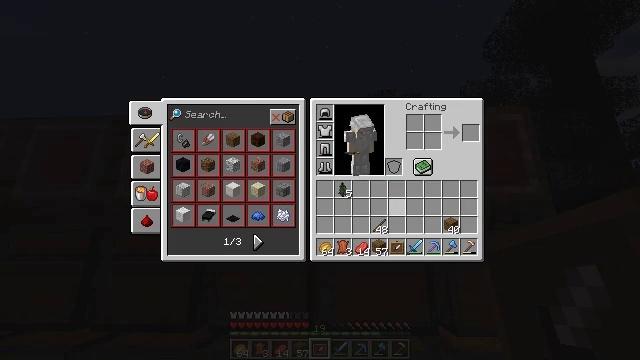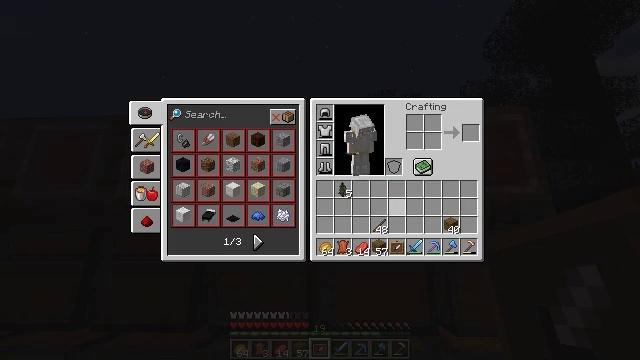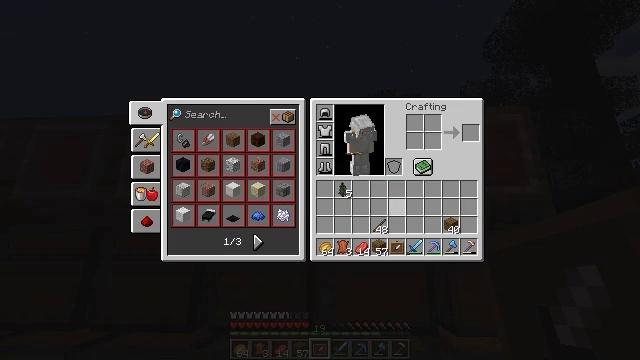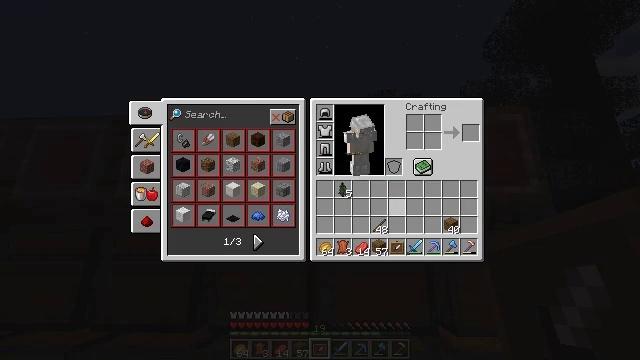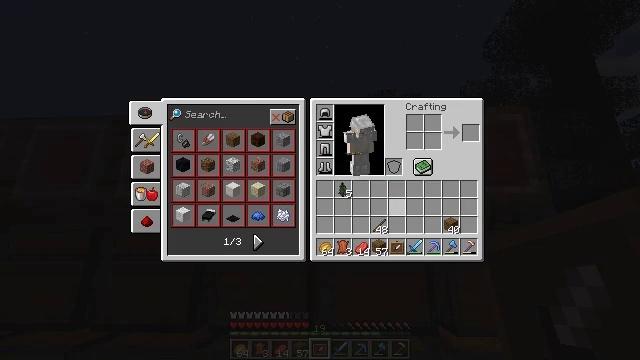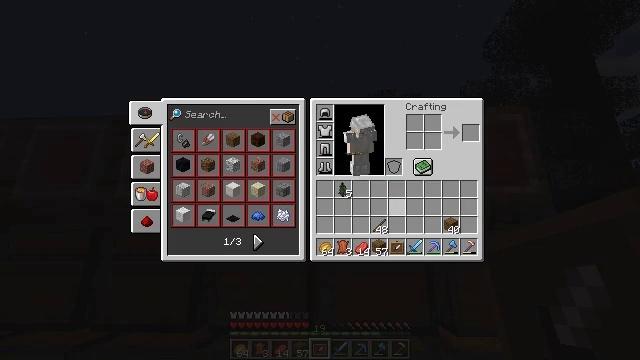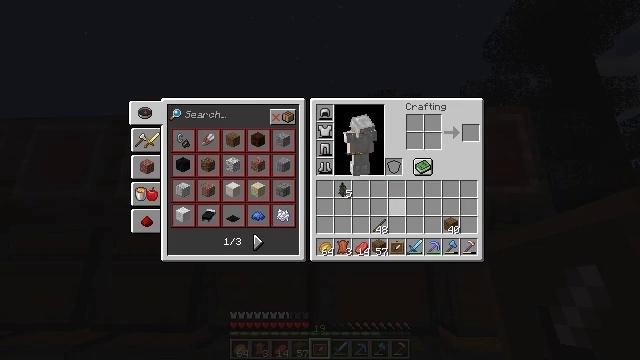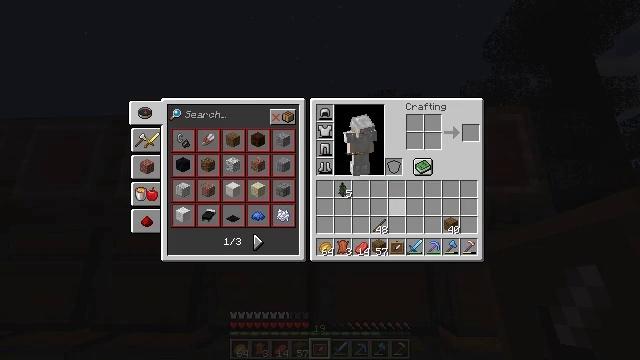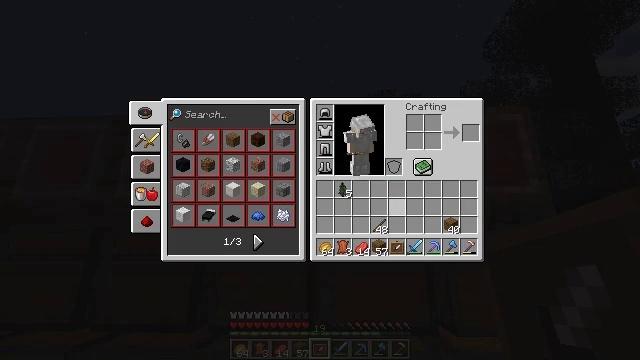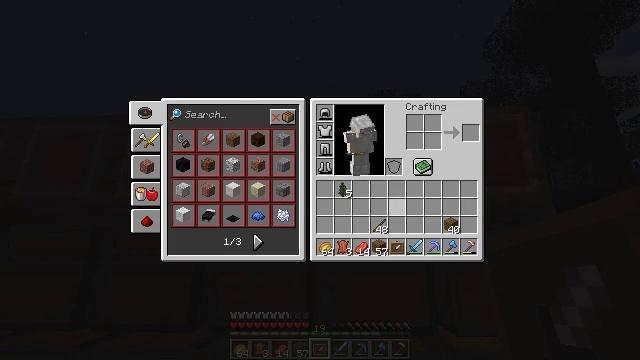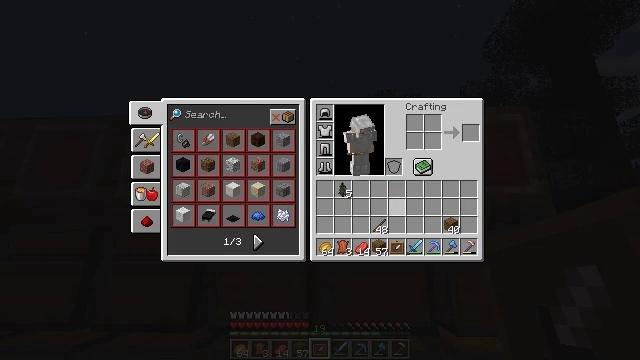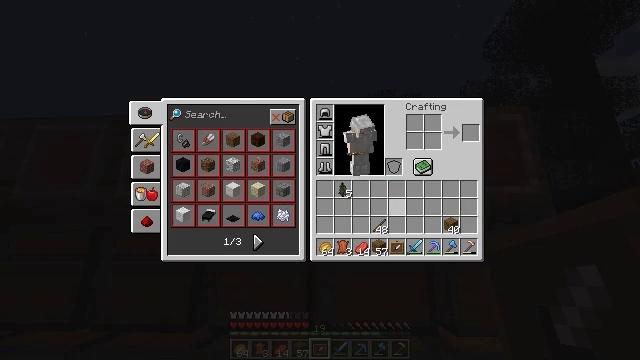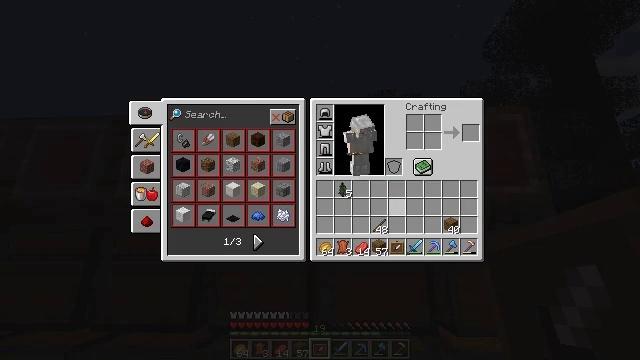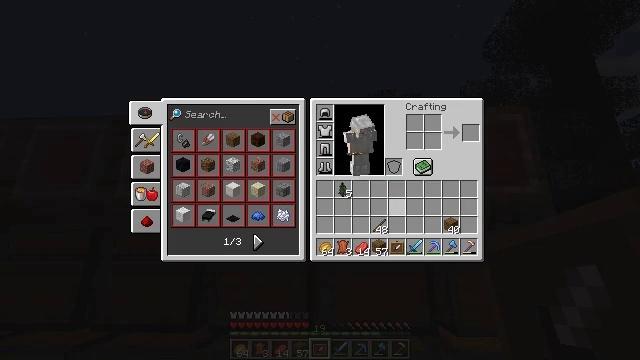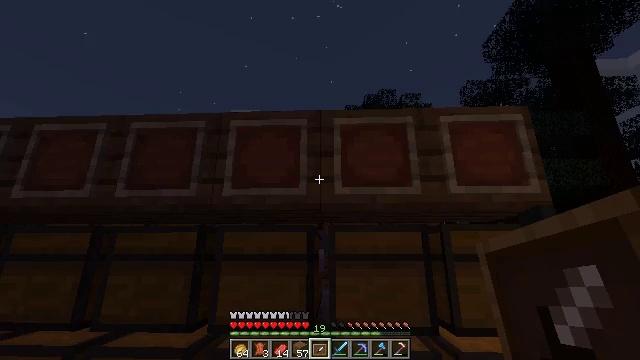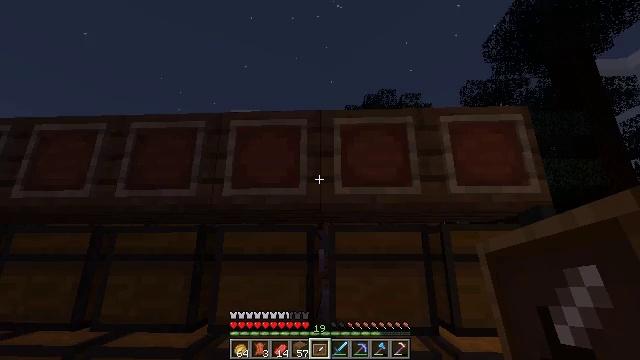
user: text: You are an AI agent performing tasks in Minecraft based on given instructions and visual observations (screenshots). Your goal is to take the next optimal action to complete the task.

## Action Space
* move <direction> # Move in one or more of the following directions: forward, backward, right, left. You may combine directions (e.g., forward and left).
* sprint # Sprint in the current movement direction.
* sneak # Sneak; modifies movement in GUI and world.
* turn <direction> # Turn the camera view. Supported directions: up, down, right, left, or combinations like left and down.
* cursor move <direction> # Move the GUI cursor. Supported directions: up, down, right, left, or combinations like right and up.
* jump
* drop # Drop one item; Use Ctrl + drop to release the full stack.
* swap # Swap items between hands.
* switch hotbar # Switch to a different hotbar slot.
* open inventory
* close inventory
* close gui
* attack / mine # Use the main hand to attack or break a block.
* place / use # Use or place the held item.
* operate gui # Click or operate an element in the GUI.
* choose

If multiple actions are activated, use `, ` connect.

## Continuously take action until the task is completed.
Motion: motion action
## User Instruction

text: Dig up carrots from the soil.
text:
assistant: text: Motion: no_op
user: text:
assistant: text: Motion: no_op
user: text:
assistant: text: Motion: no_op
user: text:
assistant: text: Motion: no_op
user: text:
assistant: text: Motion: no_op
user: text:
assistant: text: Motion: no_op
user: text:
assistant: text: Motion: no_op
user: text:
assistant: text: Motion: no_op
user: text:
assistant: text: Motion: no_op
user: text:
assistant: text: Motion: no_op
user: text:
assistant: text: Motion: no_op
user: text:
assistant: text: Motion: no_op
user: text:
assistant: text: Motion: no_op
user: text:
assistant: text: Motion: no_op
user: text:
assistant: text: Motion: no_op
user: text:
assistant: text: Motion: no_op
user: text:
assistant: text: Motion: no_op
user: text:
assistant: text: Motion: no_op
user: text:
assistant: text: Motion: no_op
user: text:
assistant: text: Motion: turn left and down
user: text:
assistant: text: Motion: turn left
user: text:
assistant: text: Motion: turn left
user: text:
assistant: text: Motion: turn left
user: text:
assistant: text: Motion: turn left
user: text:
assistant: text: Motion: turn left and up
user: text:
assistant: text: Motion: move forward, turn left and up
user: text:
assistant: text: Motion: move forward, turn right and up
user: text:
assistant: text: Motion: move forward
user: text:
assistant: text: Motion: move forward
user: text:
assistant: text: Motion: move forward, sprint